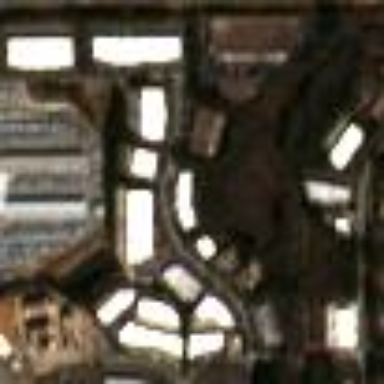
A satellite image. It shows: Industrial area with warehouses.